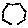
Label: hexagon